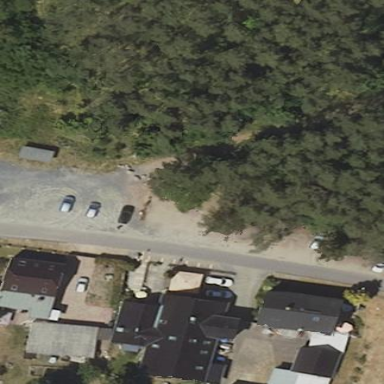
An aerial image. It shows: Parking area with surface.